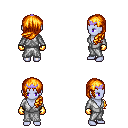
a pixel art fantasy rpg character, female body template, dark elf, purple skin, white robe, white pants, light blonde left-swept hairstyle, purple tiara, gold gloves, four views (front, back, left, right), 2x2 character sprite sheet, small pixel art, hard edges, no anti-aliasing